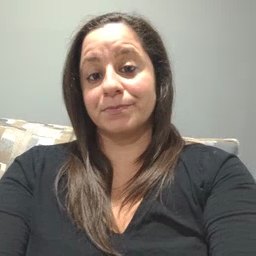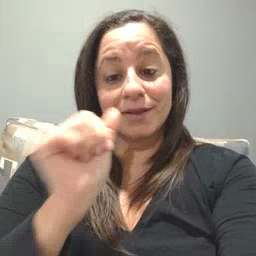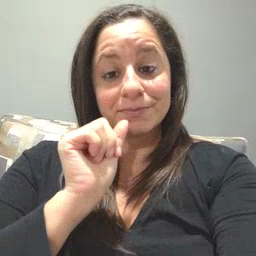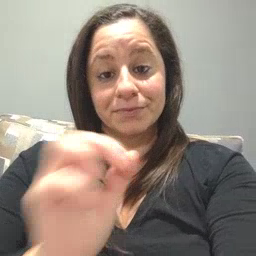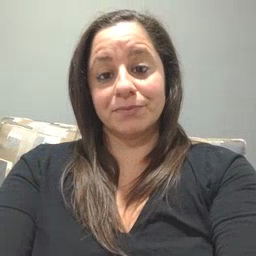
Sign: aunt